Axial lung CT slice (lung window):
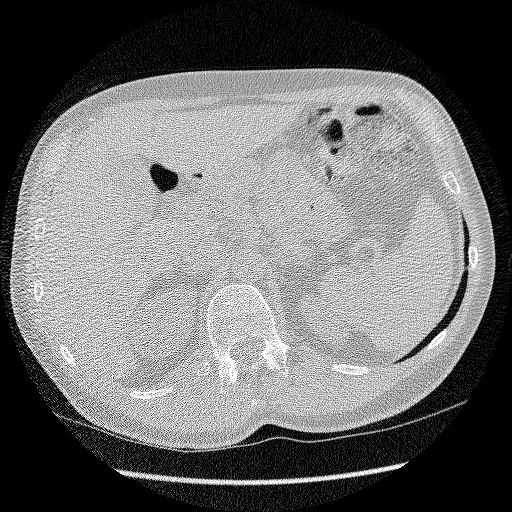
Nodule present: no